Aerial crown-view tile of a tropical tree (Barro Colorado Island, Panama), acquired 20250818:
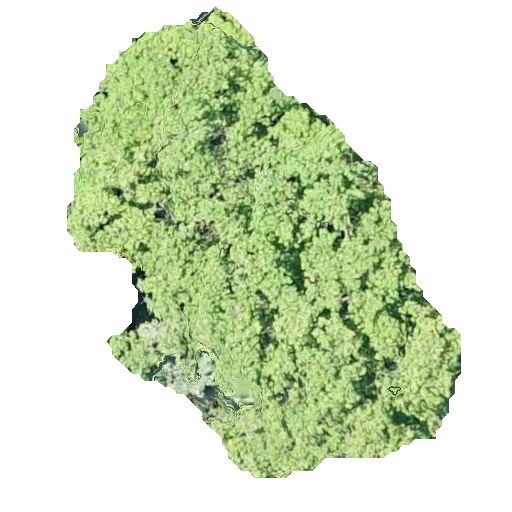
Species: Terminalia oblonga
GBIF accepted scientific name: Terminalia oblonga
Crown area: 163.379 m²